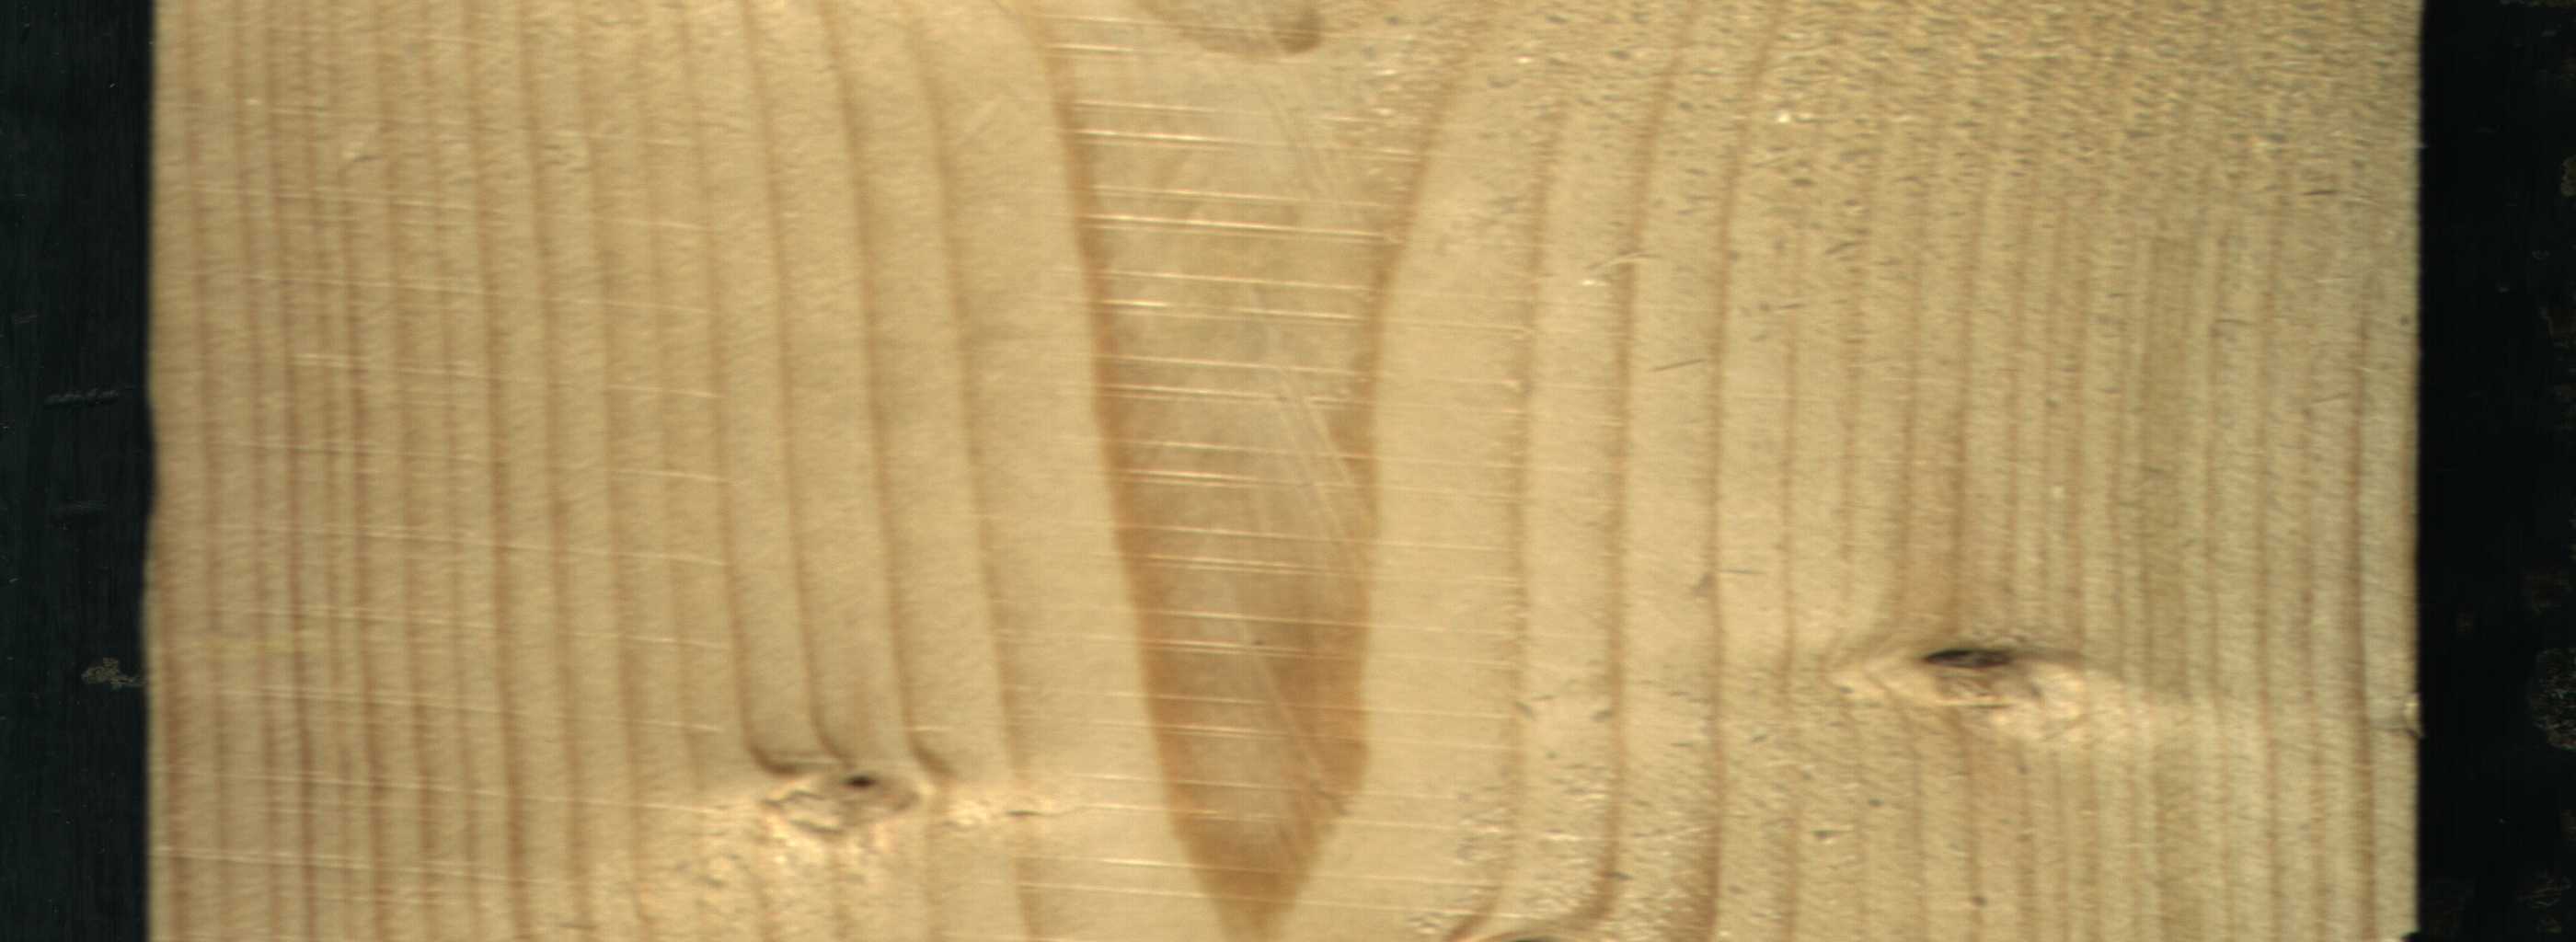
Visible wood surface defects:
Dead_Knot
Live_Knot